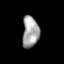
Tissue: prostate
Cell type: Epithelial cells
Senescence score: 0.3432
Nuclear area (px): 507
Mean DAPI intensity: 164.546